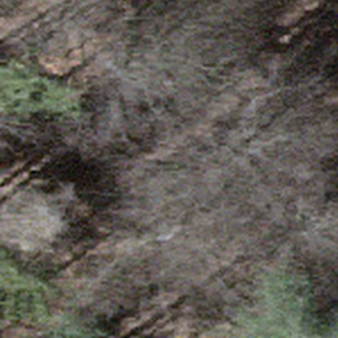
Label: other